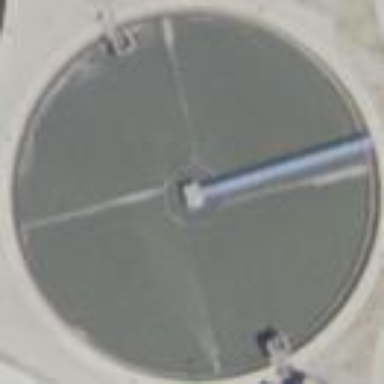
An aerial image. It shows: Body of wastewater.